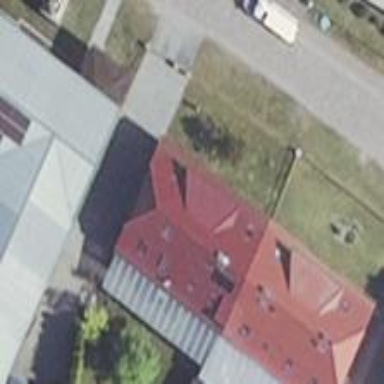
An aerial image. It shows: Semi-detached house.